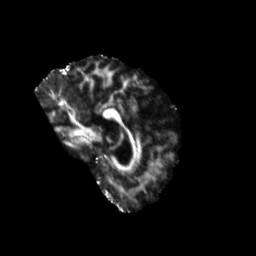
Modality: FA
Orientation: sagittal
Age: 75
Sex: male
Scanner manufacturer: siemens
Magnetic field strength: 3 T
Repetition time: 5.47 s
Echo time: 0.0854 s